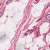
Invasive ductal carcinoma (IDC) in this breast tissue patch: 0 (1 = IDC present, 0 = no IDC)